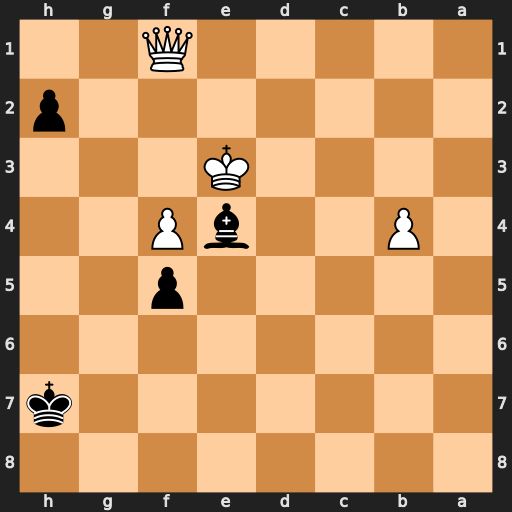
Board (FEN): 8/7k/8/5p2/1P2bP2/4K3/7p/5Q2
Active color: b
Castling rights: -
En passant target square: -
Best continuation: h1=Q Qxh1+ Bxh1